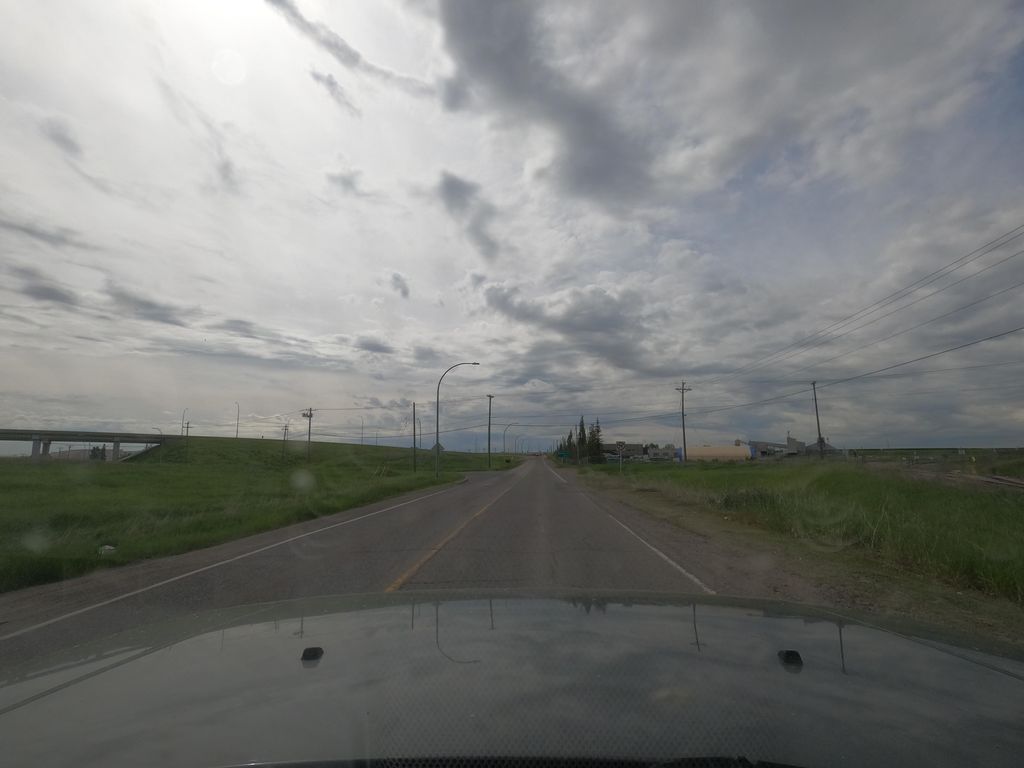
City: calgary